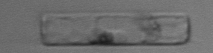
Label: Guinardia_delicatula